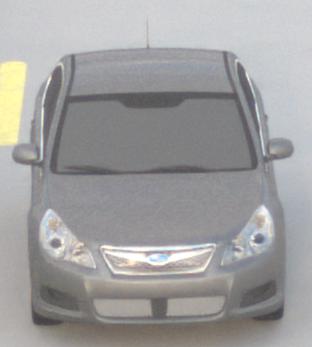
Make: Subaru
Model: Legacy 2.0R
Detailed model: Legacy (IV) Limousine
Model produced from: 2007/09
Model produced until: 2008/10
Doors: 4
Color: gray
Road condition: dry road
Daytime: sunrise or sunset
Contrast: low contrast